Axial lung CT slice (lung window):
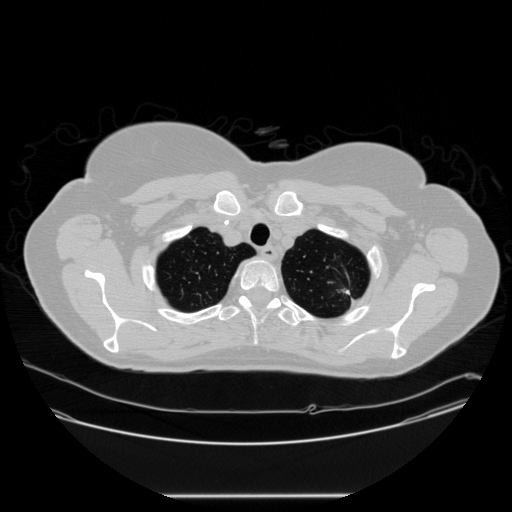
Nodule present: no